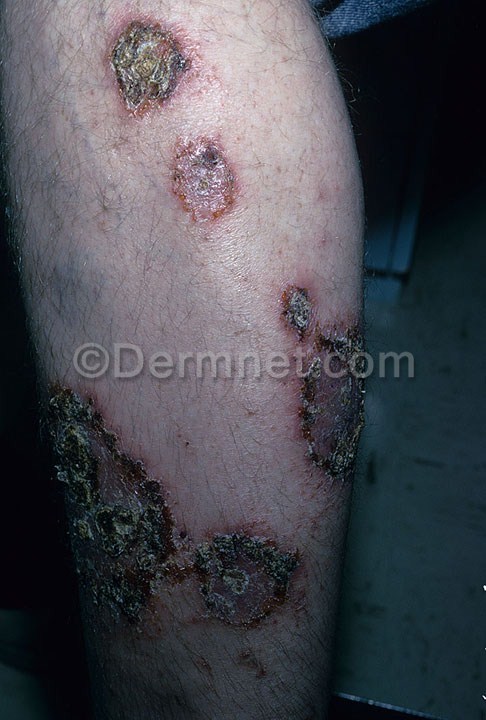
Disease: Cellulitis Impetigo and other Bacterial Infections